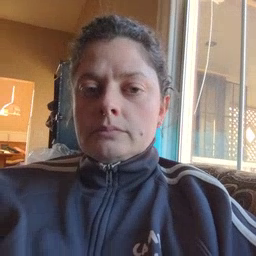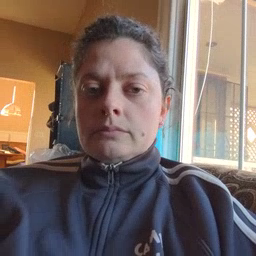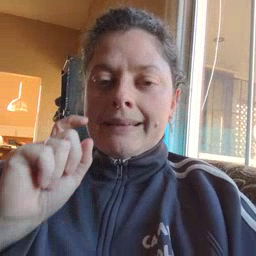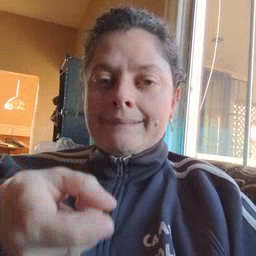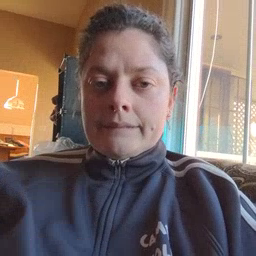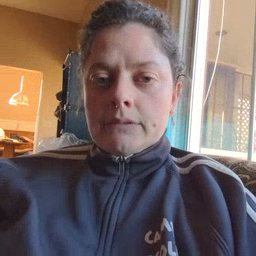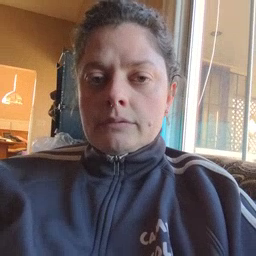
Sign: gift